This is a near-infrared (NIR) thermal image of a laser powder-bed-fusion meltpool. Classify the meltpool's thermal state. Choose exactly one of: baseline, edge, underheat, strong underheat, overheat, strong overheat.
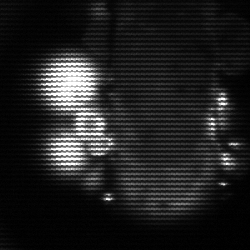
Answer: strong underheat